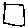
Label: square